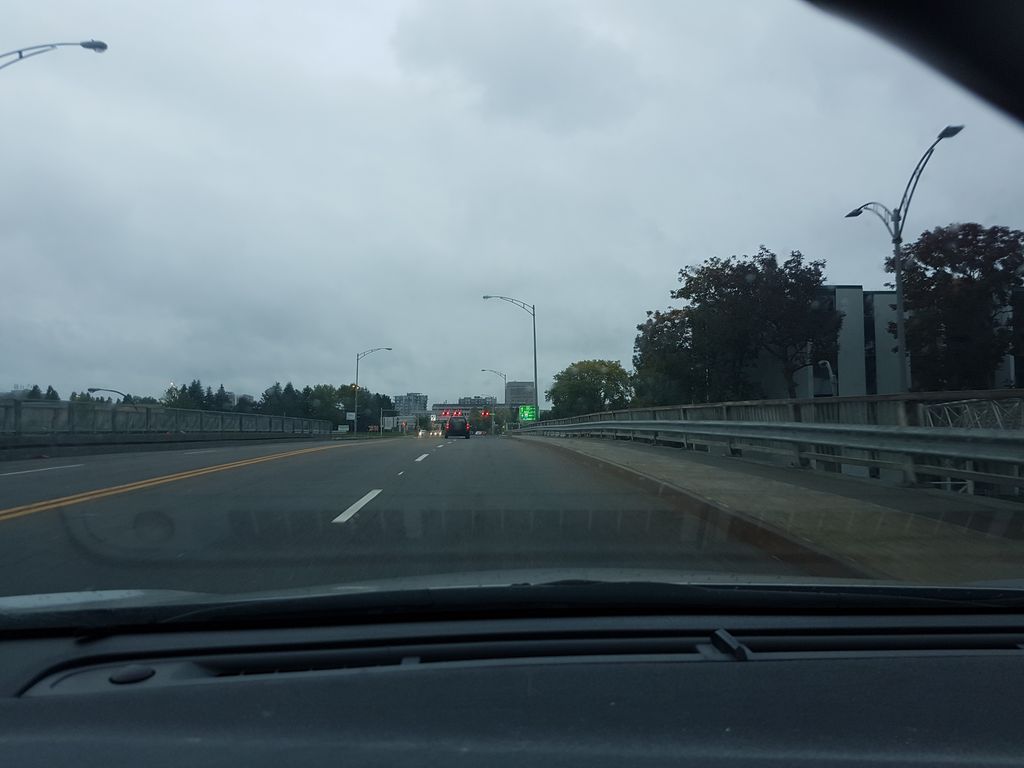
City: quebec_city